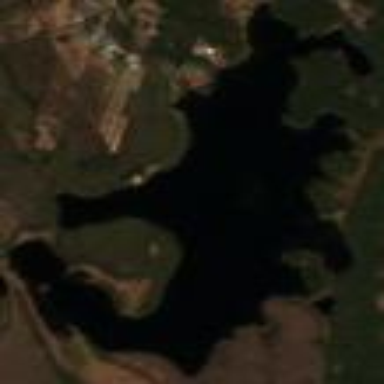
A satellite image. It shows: Beautiful lake surrounded by nature.